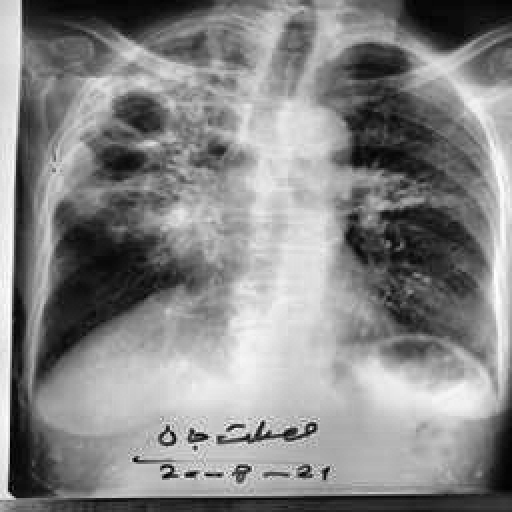
Finding: TUBERCULOSIS